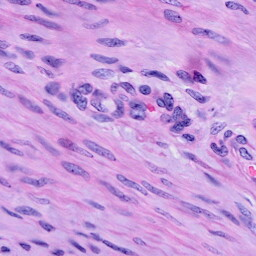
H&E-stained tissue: Cervix